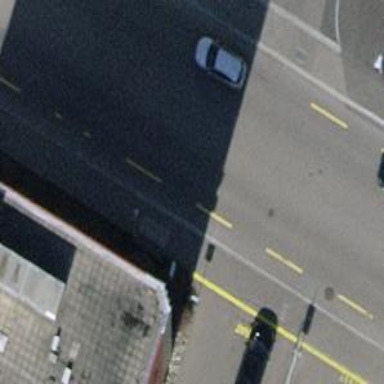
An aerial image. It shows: Tertiary road with asphalt surface. It has separate cycle lane and sidewalk.